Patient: sex F, age 43
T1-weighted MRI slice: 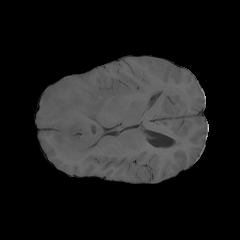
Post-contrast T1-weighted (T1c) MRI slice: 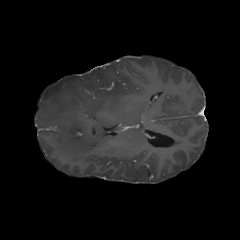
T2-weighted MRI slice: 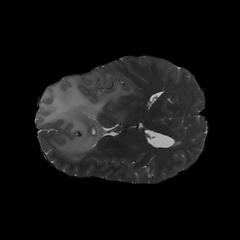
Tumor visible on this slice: yes
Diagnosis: Astrocytoma, IDH-mutant
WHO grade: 3